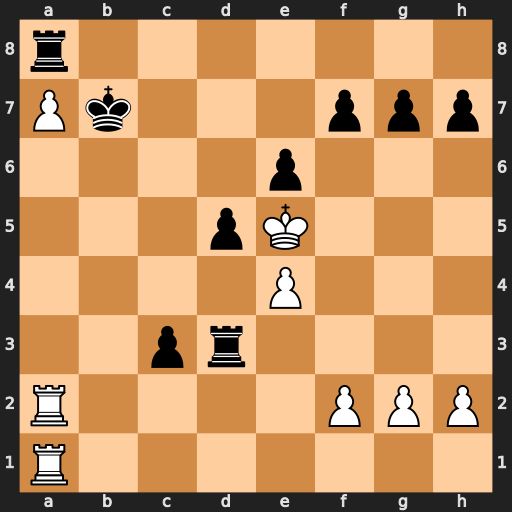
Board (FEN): r7/Pk3ppp/4p3/3pK3/4P3/2pr4/R4PPP/R7
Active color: w
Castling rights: -
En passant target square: -
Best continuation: Rb1+ Kc7 Ra5 f6+ Kxe6